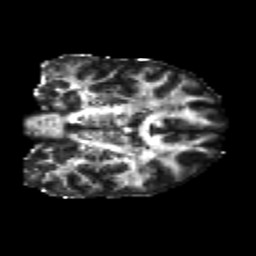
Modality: FA
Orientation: coronal
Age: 24
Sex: female
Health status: healthy
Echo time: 0.074 s